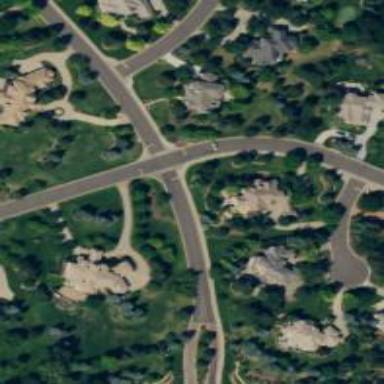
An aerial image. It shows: Residential road.